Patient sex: F
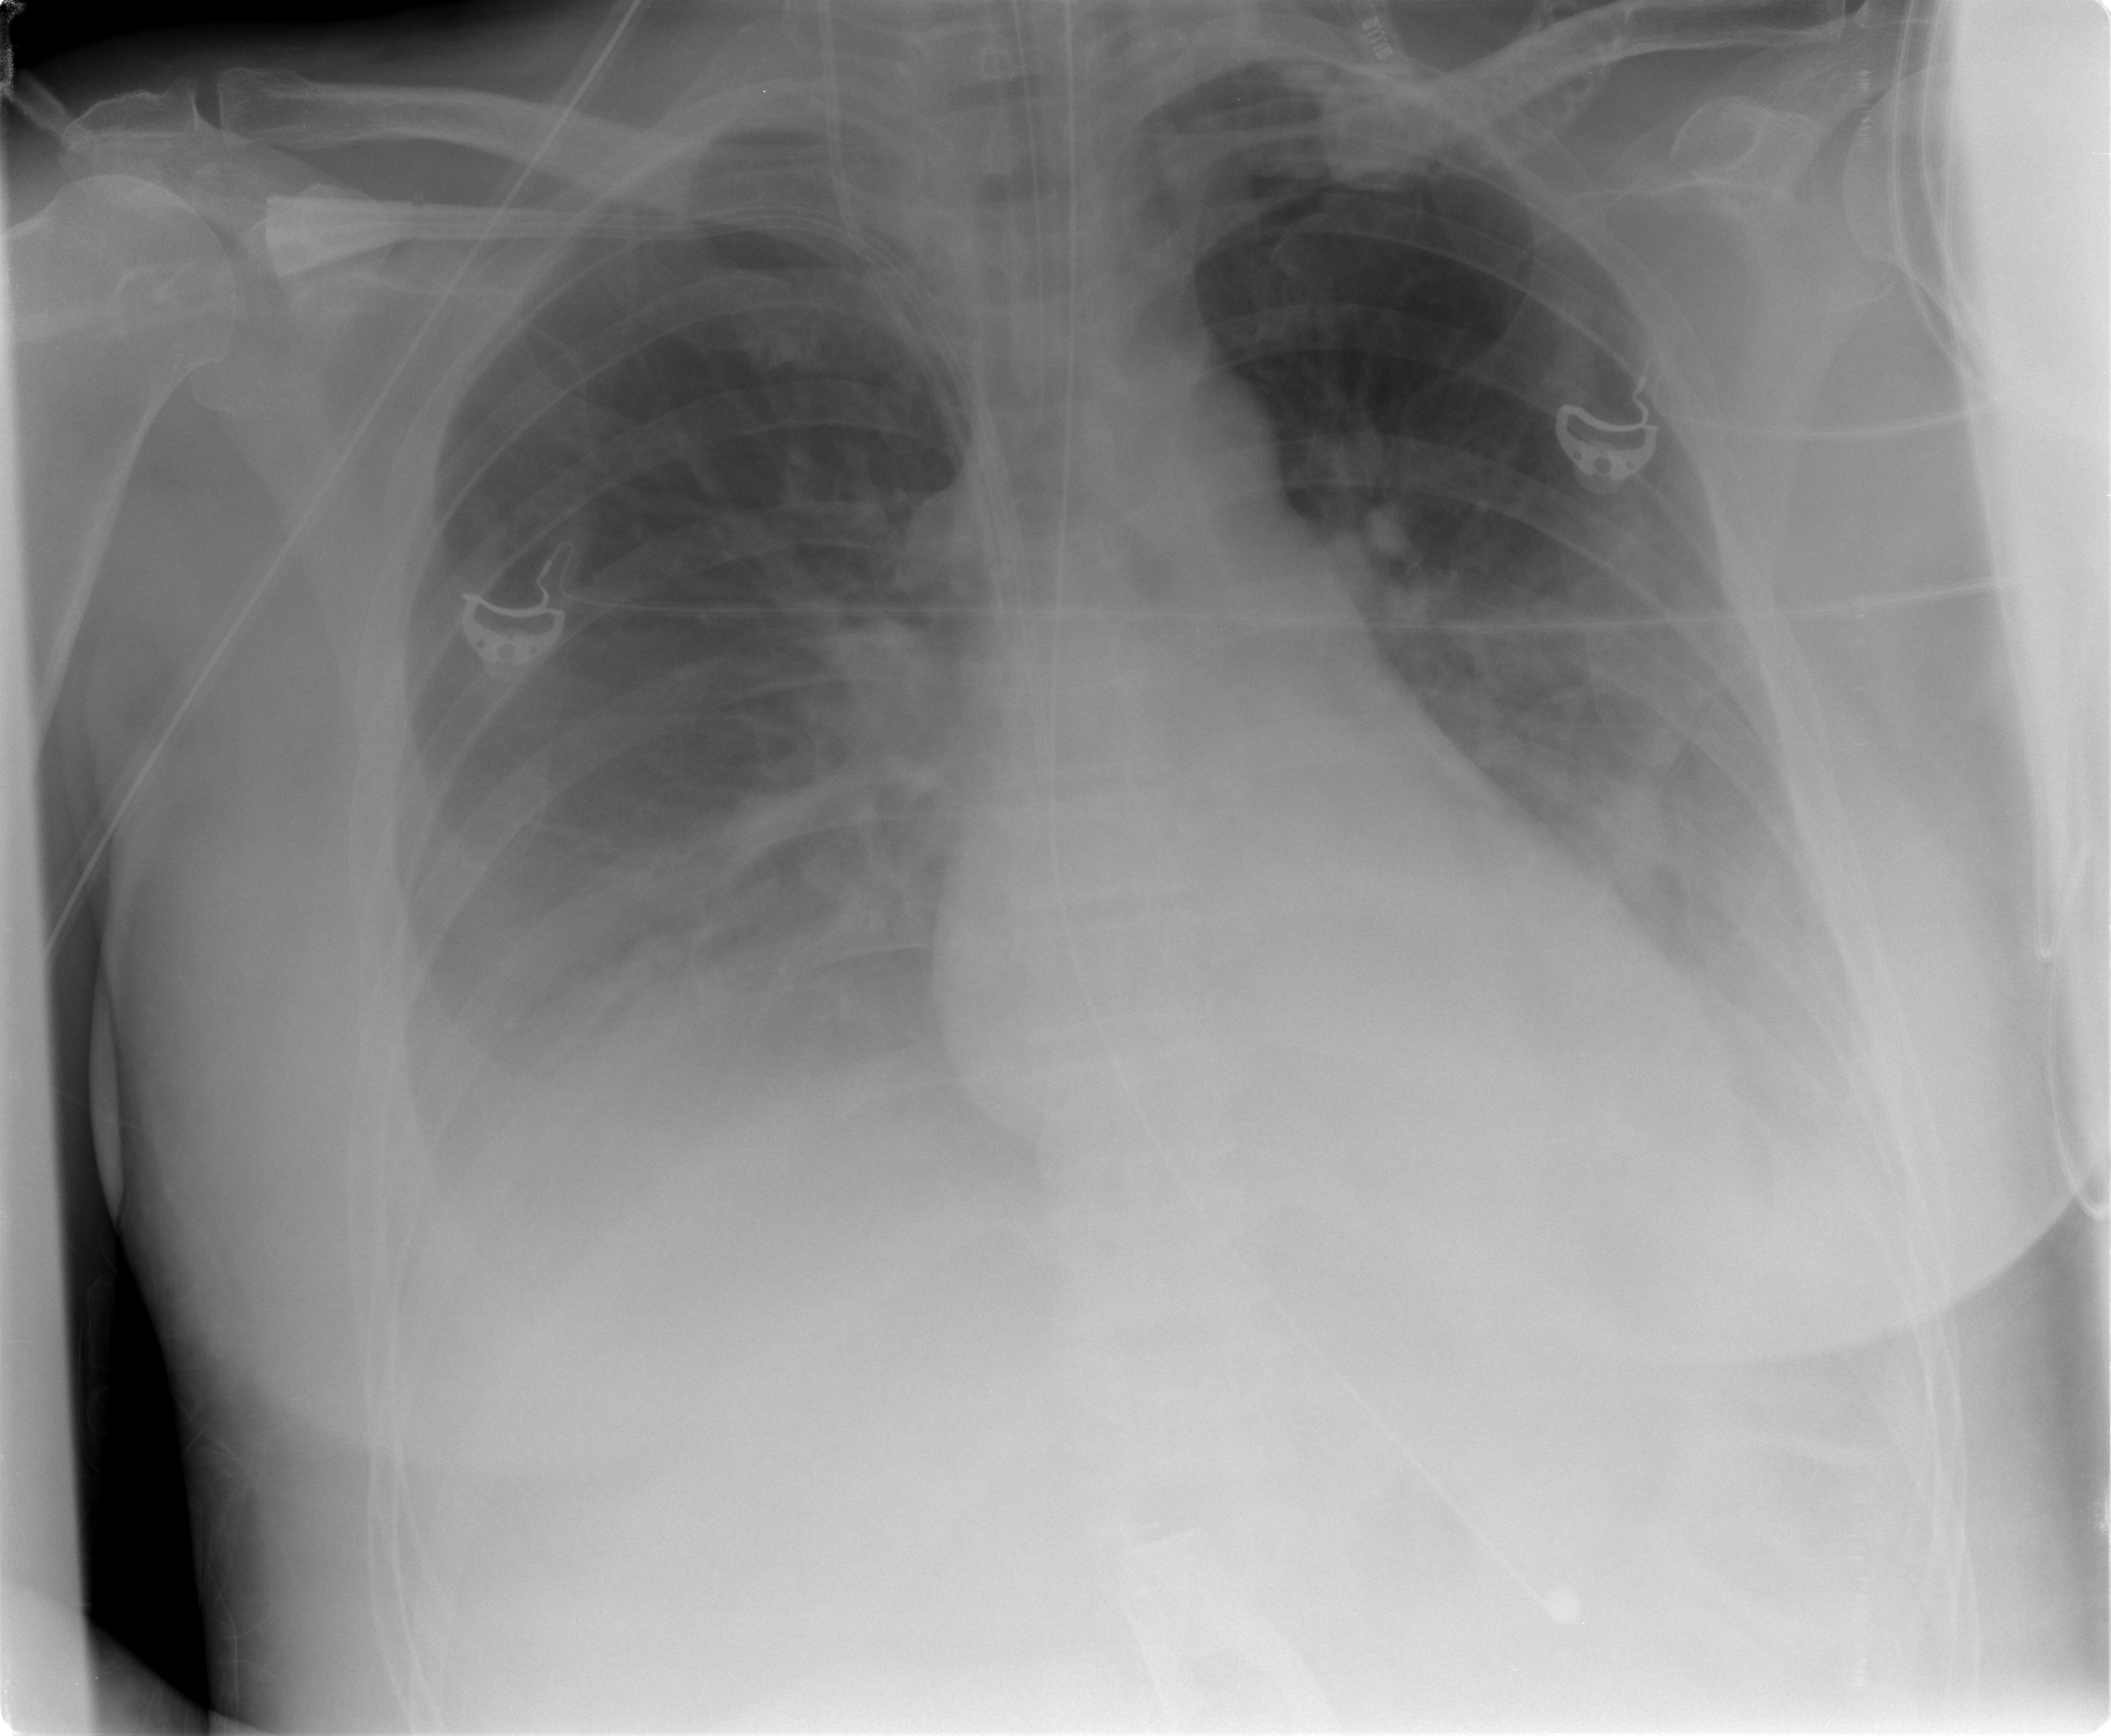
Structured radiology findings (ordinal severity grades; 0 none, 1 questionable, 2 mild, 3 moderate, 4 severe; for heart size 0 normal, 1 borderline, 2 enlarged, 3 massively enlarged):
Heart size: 0
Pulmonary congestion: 0
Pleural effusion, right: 3
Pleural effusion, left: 3
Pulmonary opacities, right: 0
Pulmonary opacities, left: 0
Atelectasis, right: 2
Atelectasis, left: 2